Interaction volume radius: 5 \u00c5
Interaction volume height: 20 \u00c5
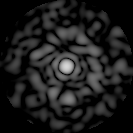
Disorder parameter: 0.811